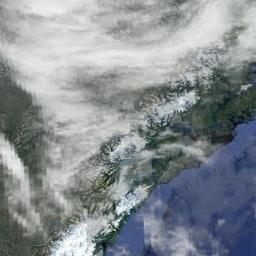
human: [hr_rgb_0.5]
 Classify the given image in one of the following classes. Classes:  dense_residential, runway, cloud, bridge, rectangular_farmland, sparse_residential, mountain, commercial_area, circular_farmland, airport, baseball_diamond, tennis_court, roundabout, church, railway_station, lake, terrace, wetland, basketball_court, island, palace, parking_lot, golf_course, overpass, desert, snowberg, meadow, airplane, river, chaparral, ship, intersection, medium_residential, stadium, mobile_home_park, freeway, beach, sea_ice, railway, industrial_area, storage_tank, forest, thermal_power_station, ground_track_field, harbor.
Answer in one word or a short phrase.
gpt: cloud